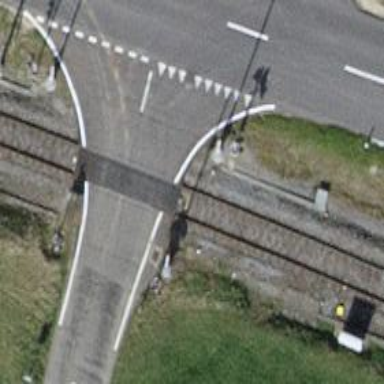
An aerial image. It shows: Level crossing with barrier for the railway.